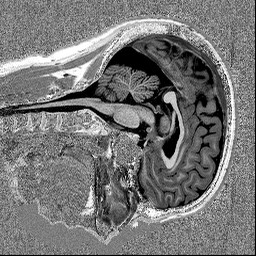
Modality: UNIT1
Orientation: sagittal
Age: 31
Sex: male
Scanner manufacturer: siemens
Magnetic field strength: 3 T
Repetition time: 5 s
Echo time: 0.00298 s